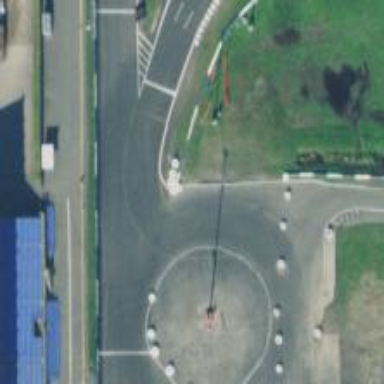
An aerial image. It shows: Asphalt raceway designed for motor sports.